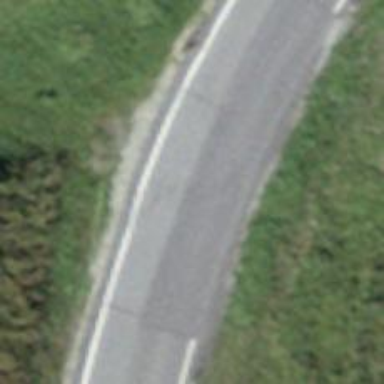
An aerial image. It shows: Secondary road with asphalt surface.